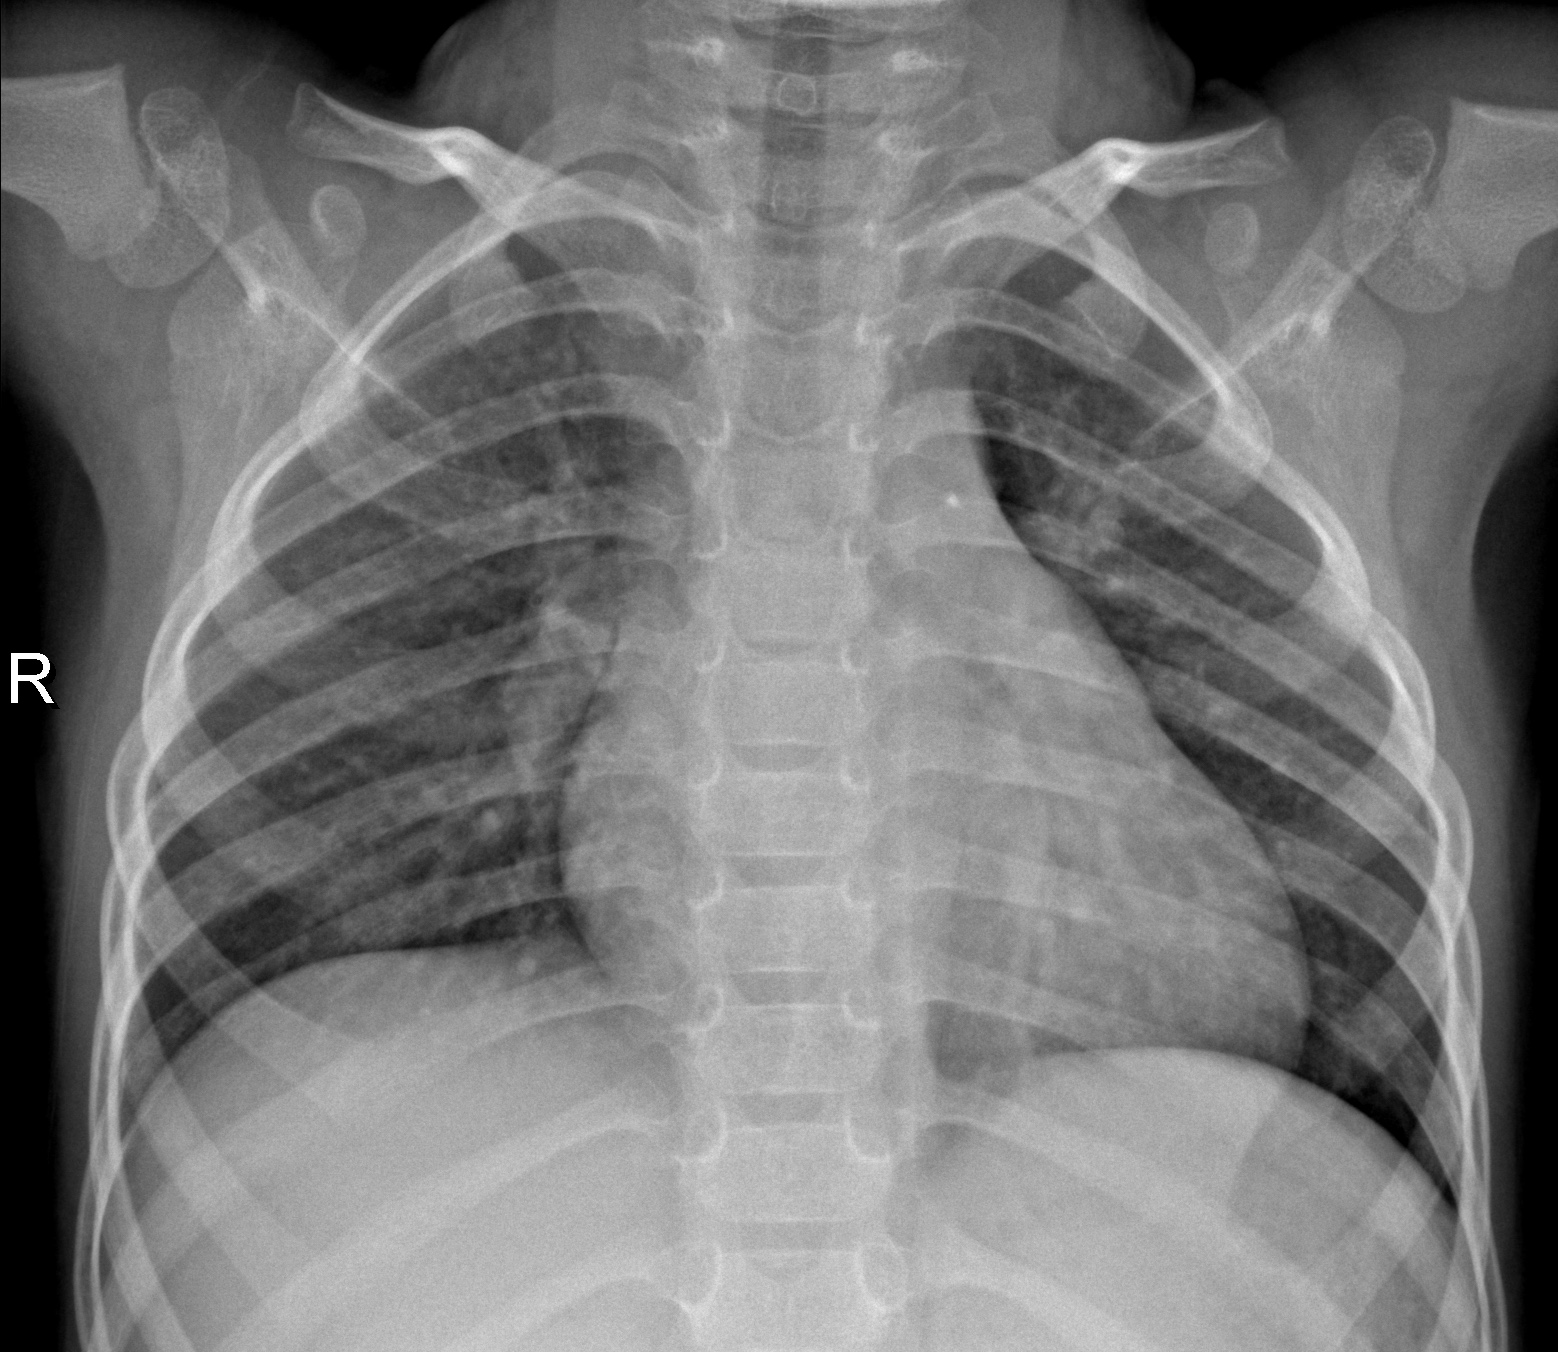
Diagnosis: NORMAL